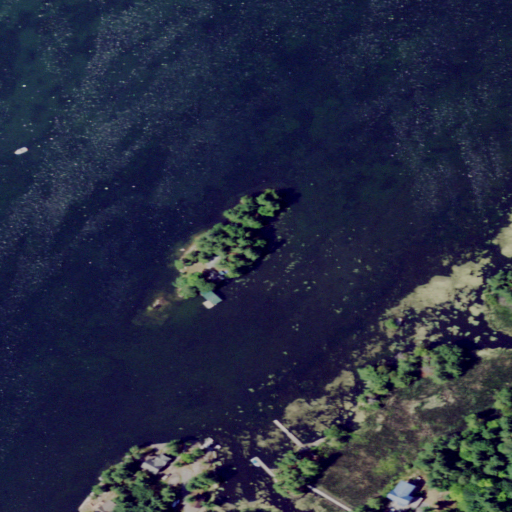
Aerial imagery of island in New York named Grants Island containing open water, woody wetlands, herbaceous wetlands, mixed forest, grassland, and open development